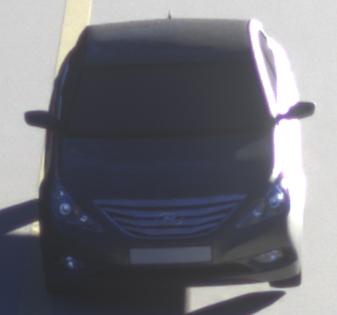
Make: Hyundai
Model: Sonata
Detailed model: Gen. 6 YF
Model produced from: 2009
Model produced until: 2016
Doors: 4
Color: gray
Road condition: dry road
Daytime: sunrise or sunset
Contrast: high contrast